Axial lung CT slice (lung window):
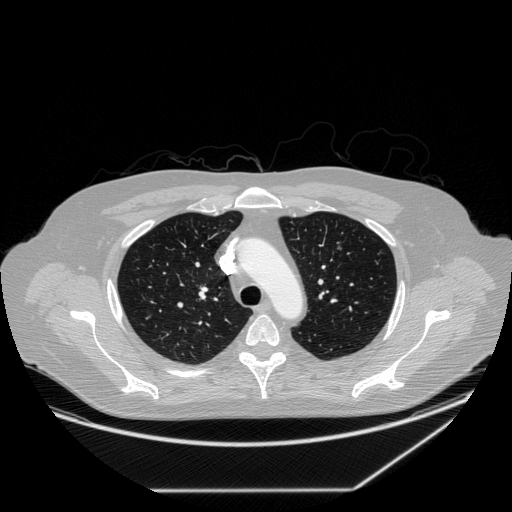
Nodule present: yes
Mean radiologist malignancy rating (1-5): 2